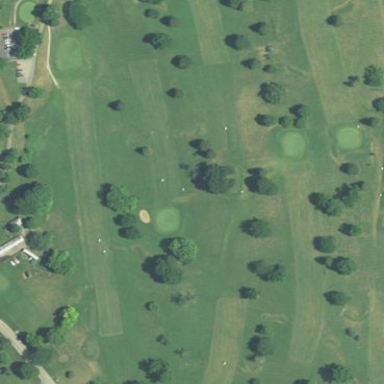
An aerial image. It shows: Golf course surrounded by greenery.